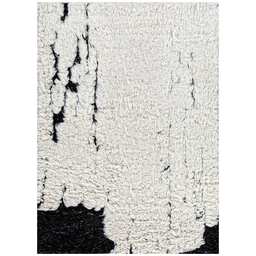
Label: decoration